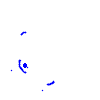
Particle: pion